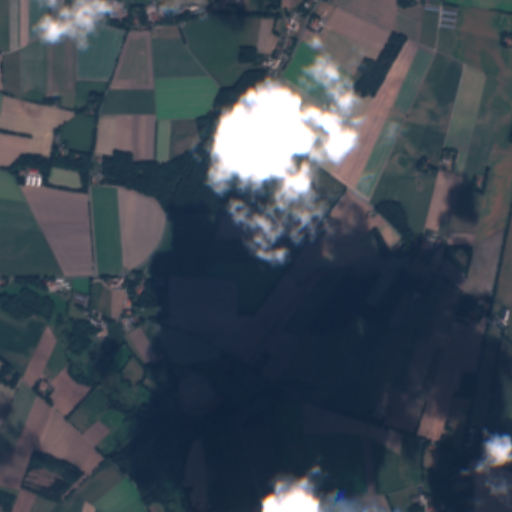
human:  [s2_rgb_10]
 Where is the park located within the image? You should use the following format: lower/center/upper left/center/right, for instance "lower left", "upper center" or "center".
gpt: The park is located in the upper left of the image.
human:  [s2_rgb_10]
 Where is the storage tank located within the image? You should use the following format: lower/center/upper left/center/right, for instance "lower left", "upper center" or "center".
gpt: The storage tank is located in the upper left of the image.
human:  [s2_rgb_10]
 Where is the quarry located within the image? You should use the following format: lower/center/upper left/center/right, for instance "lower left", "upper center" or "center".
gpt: There is no quarry in the image.